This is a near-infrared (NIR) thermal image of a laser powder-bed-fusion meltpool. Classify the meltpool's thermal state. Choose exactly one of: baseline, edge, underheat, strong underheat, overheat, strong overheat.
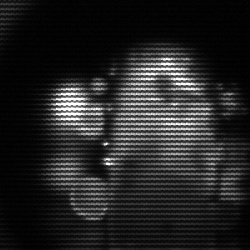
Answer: strong underheat